Interaction volume radius: 5 \u00c5
Interaction volume height: 10 \u00c5
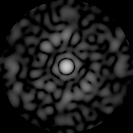
Disorder parameter: 0.8932